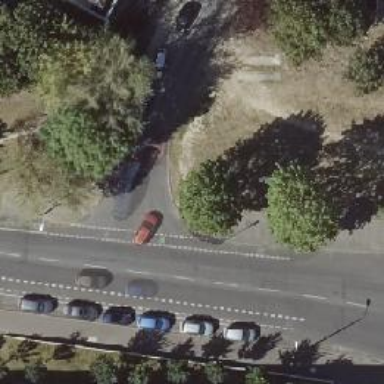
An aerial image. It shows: Unmarked road crossing.